Interaction volume radius: 5 \u00c5
Interaction volume height: 25 \u00c5
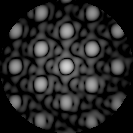
Disorder parameter: 0.06996